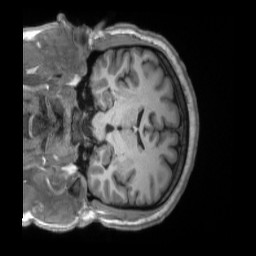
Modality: T1w
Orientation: coronal
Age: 31
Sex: male
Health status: ill
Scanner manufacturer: siemens
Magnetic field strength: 3 T
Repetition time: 2.2 s
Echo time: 0.00157 s